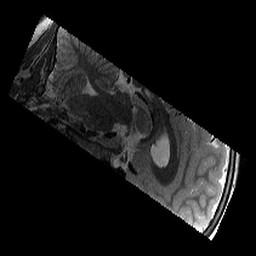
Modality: T2w
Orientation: sagittal
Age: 10
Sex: male
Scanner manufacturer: siemens
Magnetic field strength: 3 T
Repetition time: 9.23 s
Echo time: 0.067 s